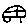
Label: car